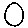
Label: circle